Field crop: maize
Growth stage: 1
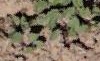
Species: convolvulus